Interaction volume radius: 10 \u00c5
Interaction volume height: 25 \u00c5
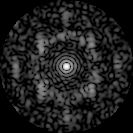
Disorder parameter: 0.679